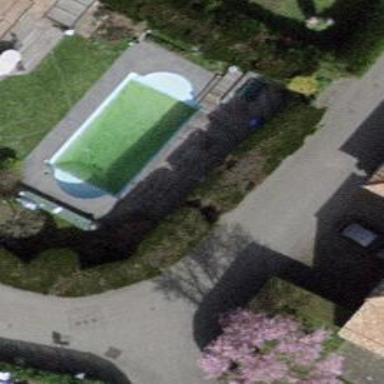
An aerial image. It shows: Swimming pool located in leisure land.